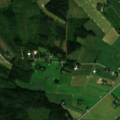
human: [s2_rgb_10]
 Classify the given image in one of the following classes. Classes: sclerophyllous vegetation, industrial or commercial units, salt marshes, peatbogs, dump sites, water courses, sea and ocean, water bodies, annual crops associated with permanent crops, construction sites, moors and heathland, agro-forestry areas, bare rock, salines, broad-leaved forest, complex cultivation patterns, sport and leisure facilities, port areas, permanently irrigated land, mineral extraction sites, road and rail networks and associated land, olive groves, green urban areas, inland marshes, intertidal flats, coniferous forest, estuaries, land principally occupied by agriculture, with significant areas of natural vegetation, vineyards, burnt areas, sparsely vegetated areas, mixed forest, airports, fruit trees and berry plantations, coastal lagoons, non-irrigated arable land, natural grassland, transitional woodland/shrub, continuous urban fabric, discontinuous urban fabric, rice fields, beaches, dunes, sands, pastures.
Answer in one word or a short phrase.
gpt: non-irrigated arable land, coniferous forest, mixed forest